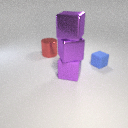
large red metal cylinder to the left of small blue rubber cube